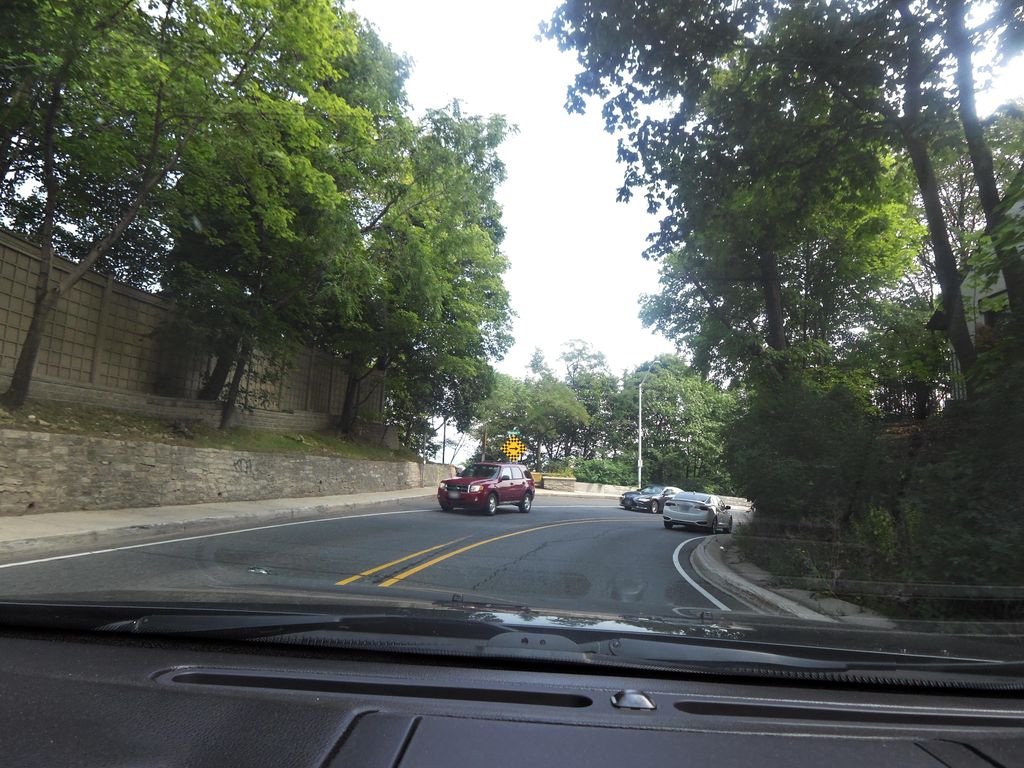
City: hamilton